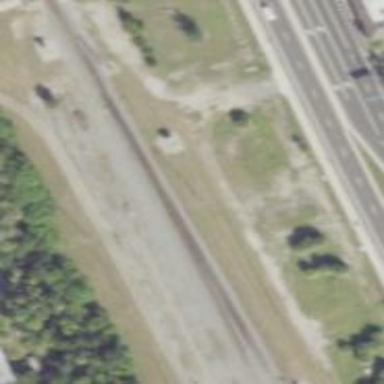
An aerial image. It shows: Site related to railway infrastructure.